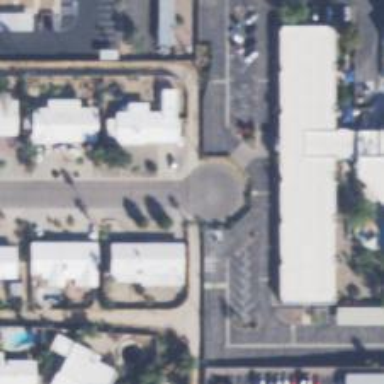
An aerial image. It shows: Alley classified as service road.